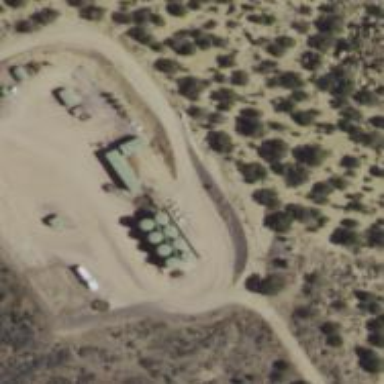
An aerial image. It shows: Storage tank that is man-made.